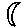
Label: moon